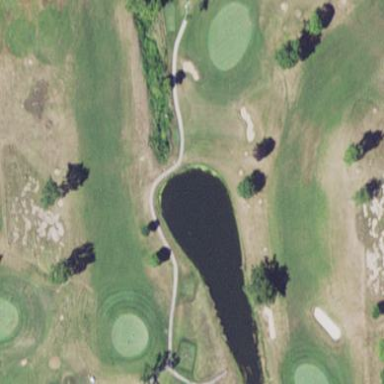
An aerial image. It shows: Picturesque scene of golf course with lateral water hazard.